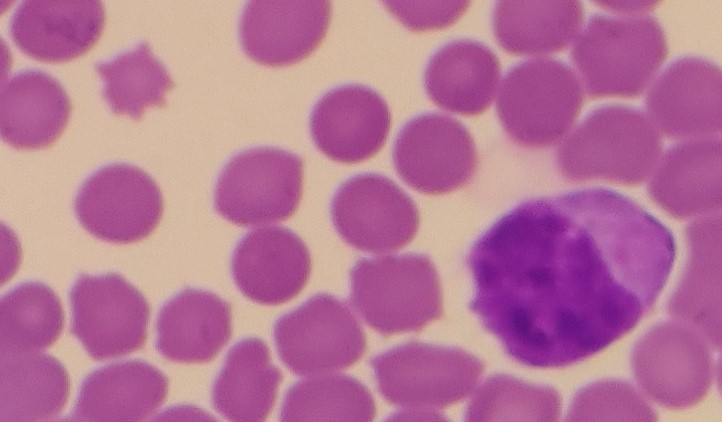
White blood cell type: Monocyte